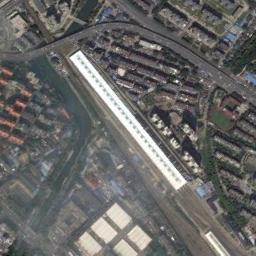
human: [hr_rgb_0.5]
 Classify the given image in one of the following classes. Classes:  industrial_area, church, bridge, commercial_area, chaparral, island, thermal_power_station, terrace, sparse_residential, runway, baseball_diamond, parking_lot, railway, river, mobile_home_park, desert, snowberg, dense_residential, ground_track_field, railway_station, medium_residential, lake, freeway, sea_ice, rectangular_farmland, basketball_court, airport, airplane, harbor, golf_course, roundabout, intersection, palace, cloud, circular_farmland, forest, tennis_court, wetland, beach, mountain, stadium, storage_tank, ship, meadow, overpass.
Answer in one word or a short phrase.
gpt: railway_station